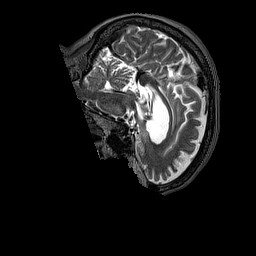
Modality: T2w
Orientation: sagittal
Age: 74
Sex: female
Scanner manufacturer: siemens
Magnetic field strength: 3 T
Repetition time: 3.2 s
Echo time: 0.567 s